The picture encodes a bearing's raw vibration samples as pixel intensities in a 2-D grid. What is the most likely bearing condition (normal, inner_race, outer_race, ball)?
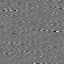
Answer: ball